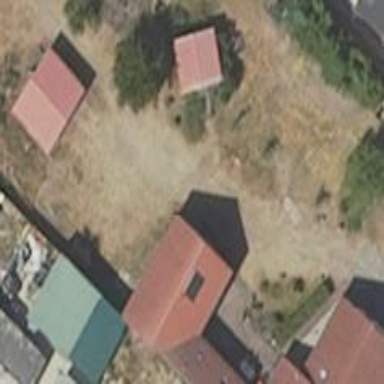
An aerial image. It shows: Shed.